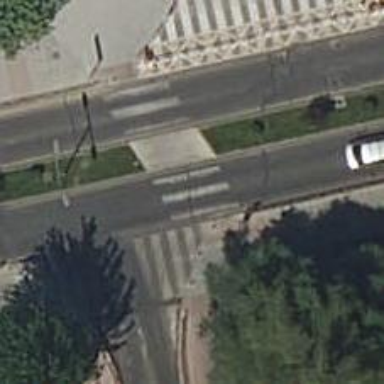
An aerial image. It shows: Uncontrolled crossing on the road.